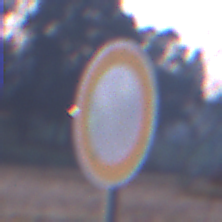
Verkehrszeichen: VerbotFahrzeugeAllerArt
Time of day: SunriseSunset
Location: Outdoor (Nature)
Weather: Clear
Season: NotSpecified
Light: Natural